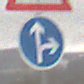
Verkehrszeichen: VorgeschriebeneFahrtrichtungGeradeausOderRechts
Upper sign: Lichtzeichenanlage
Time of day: Midday
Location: Outdoor (Nature)
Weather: Overcast
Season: Winter
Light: Natural